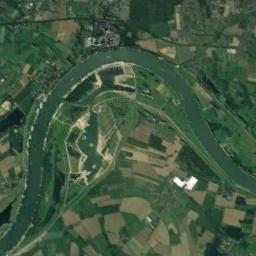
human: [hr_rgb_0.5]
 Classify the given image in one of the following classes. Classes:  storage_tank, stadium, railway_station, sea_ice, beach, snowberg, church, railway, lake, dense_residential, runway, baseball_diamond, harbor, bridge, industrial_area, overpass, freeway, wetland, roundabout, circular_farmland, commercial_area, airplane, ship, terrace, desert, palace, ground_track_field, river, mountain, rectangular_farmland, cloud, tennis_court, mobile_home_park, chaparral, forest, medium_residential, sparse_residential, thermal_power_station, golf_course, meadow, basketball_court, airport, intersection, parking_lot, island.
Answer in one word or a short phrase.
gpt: river